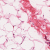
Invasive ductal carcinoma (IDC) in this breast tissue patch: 0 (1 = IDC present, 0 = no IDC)